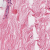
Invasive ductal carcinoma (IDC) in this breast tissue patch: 0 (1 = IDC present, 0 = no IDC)